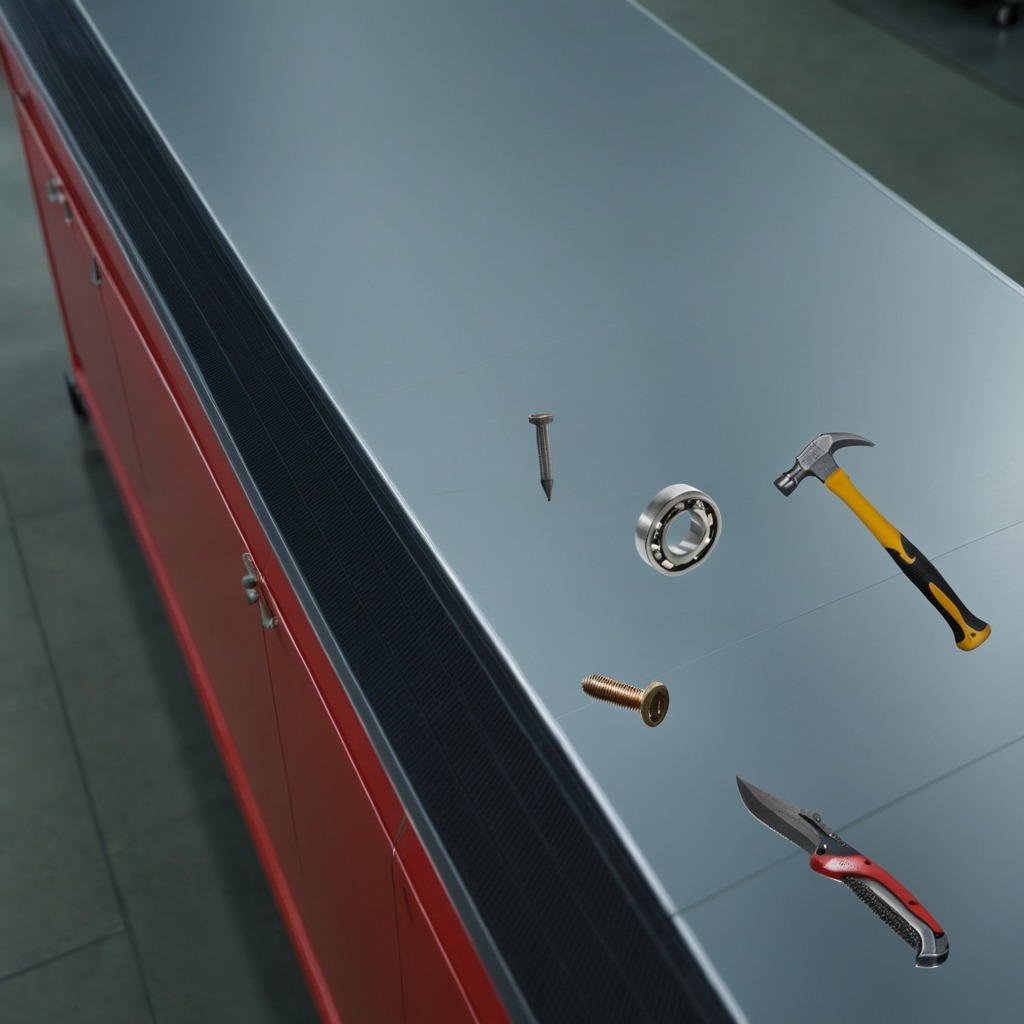
A metal ball bearing, a utility knife, a metal machine screw, an iron nail, and a hammer are lying on the toolbox surface in an airplane hangar workshop.